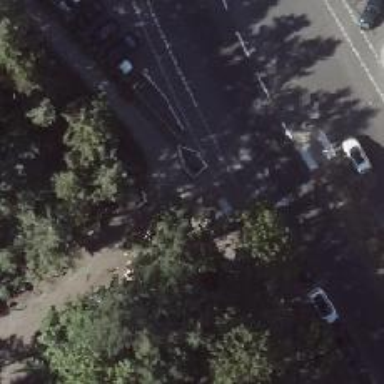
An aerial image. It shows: Asphalt footway.